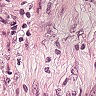
Metastatic tissue present: yes